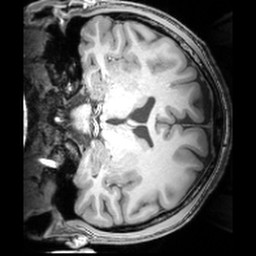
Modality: T1w
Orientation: coronal
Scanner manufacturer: siemens
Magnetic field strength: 3 T
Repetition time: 1.81 s
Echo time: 0.00345 s